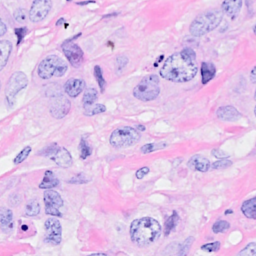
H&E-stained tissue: Breast